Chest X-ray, PA view. Patient: 31 years old, sex F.
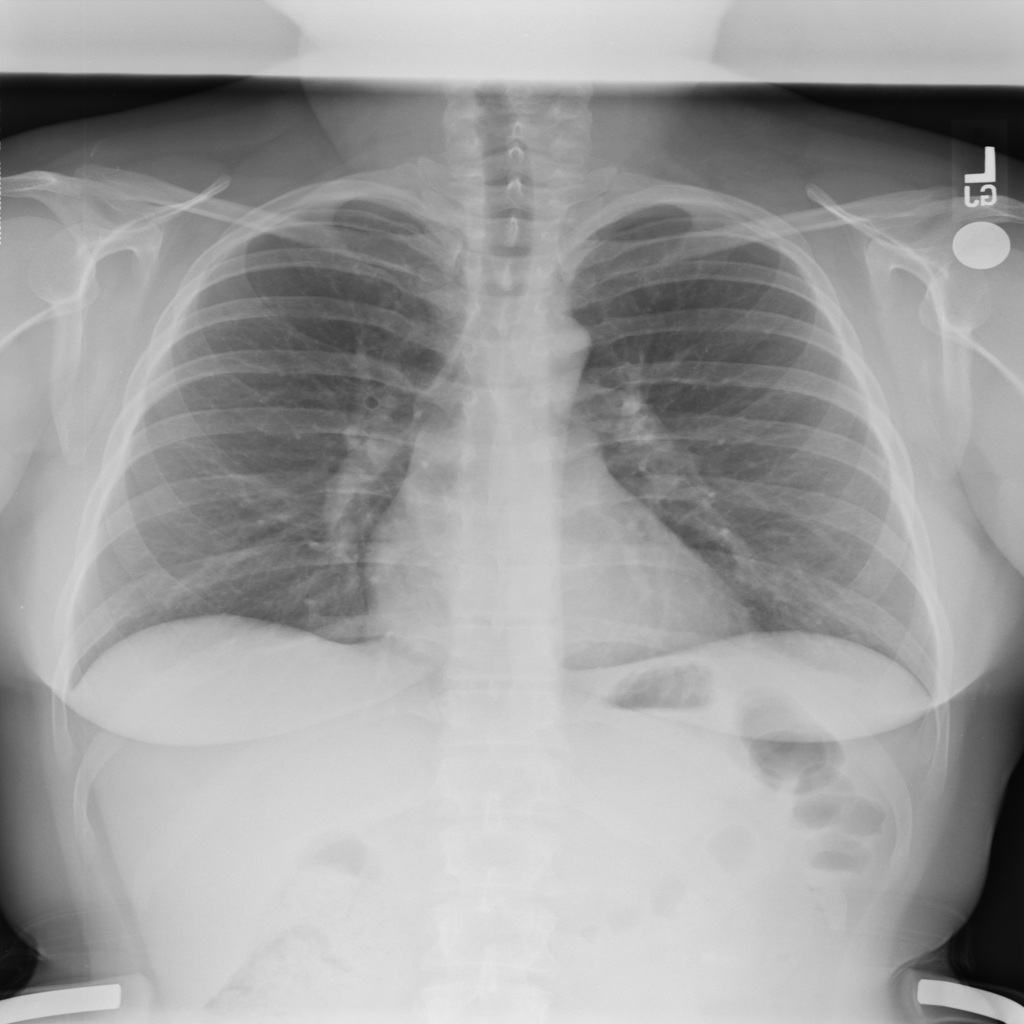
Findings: No Finding